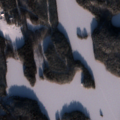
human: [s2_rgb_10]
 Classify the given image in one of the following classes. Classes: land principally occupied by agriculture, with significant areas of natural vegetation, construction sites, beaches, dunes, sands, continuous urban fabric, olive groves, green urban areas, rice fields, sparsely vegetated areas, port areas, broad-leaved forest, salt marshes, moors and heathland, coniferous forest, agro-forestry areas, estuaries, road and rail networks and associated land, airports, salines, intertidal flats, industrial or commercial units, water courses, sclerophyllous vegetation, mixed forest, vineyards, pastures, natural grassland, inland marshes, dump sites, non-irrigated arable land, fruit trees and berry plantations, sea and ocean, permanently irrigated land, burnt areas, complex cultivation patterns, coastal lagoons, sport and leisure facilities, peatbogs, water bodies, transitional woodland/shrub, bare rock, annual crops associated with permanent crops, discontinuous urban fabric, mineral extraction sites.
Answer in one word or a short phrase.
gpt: coniferous forest, mixed forest, water bodies